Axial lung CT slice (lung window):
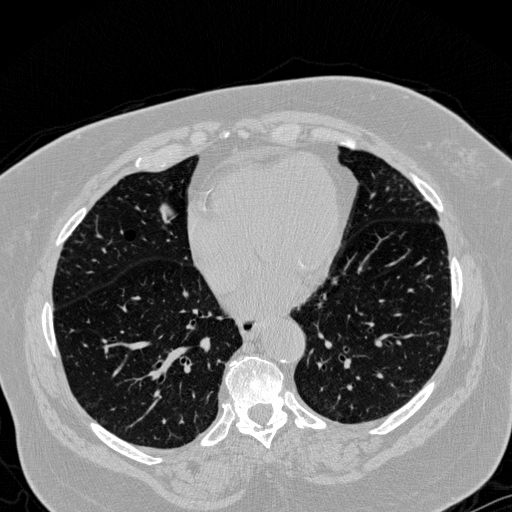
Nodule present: yes
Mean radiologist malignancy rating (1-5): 4